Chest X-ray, PA view. Patient: 54 years old, sex M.
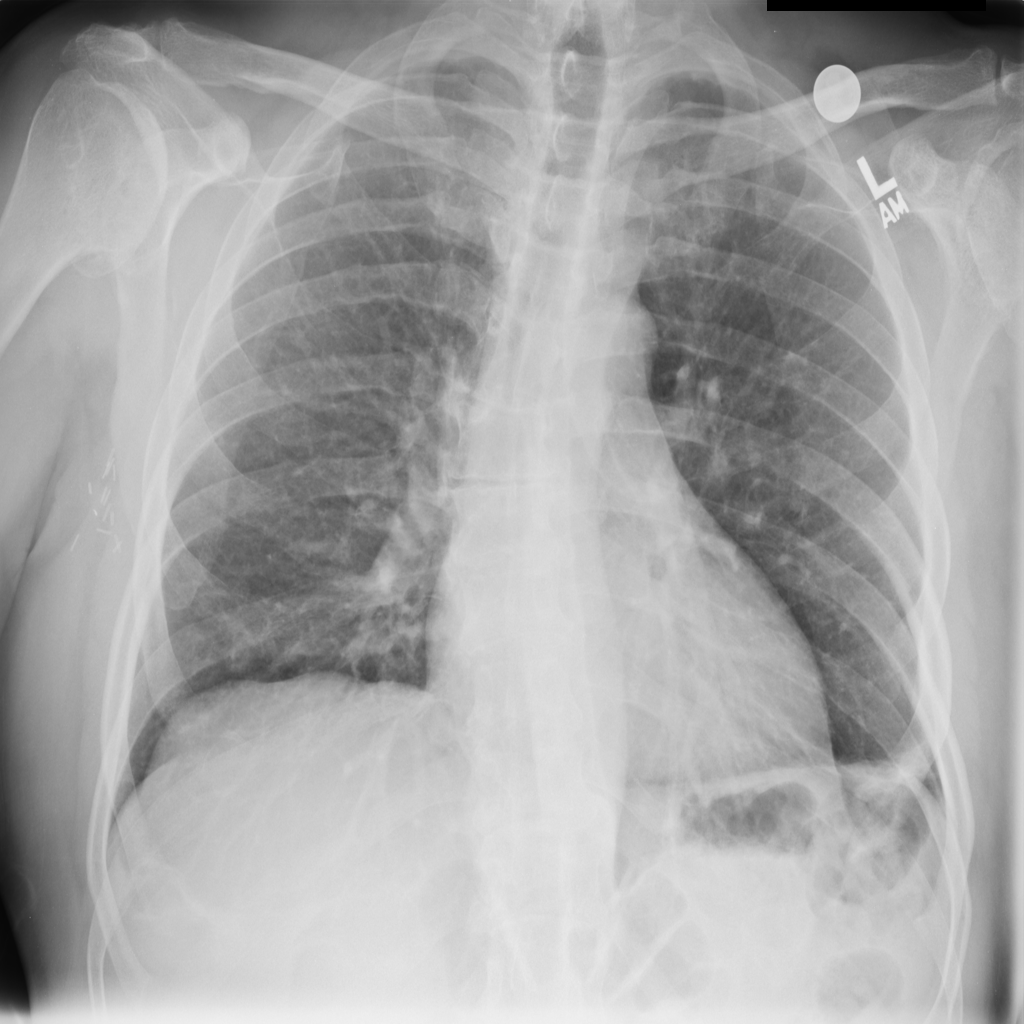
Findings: Atelectasis